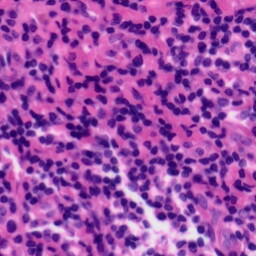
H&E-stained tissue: Tonsil